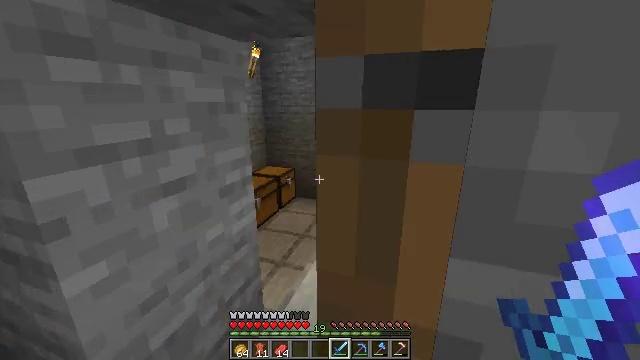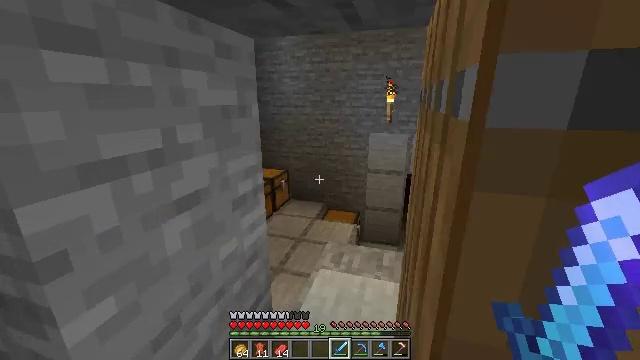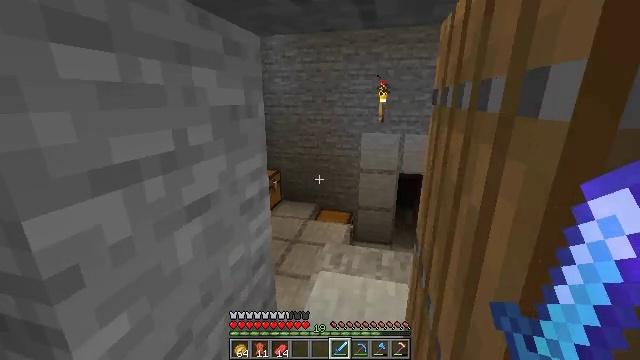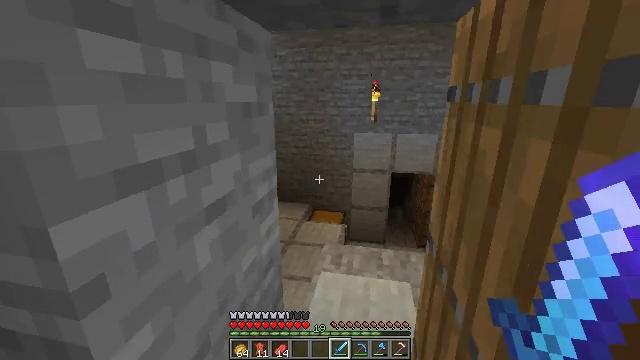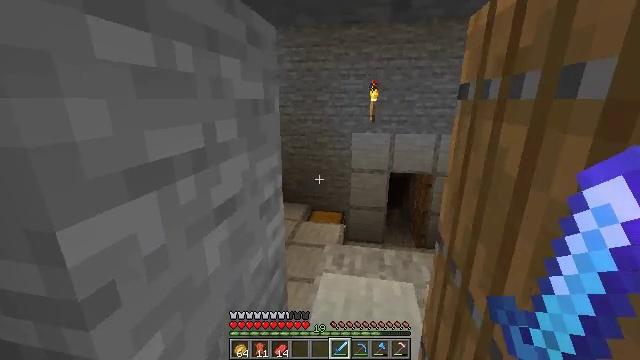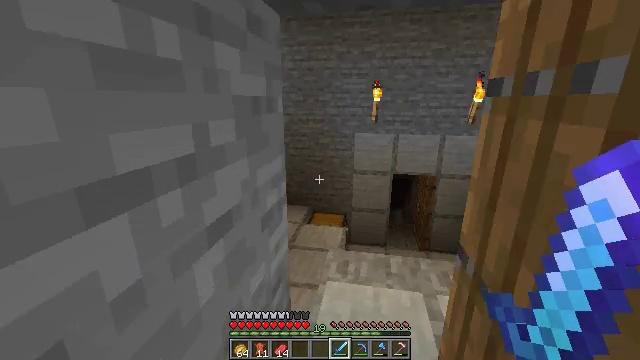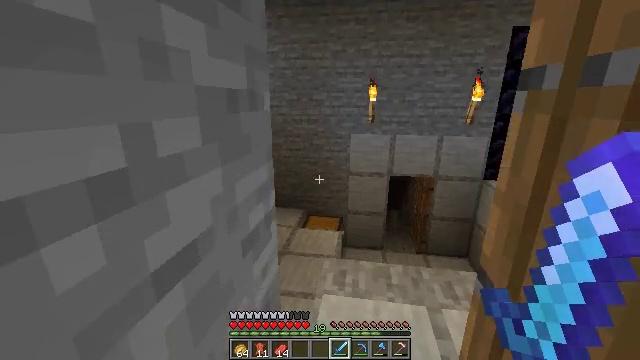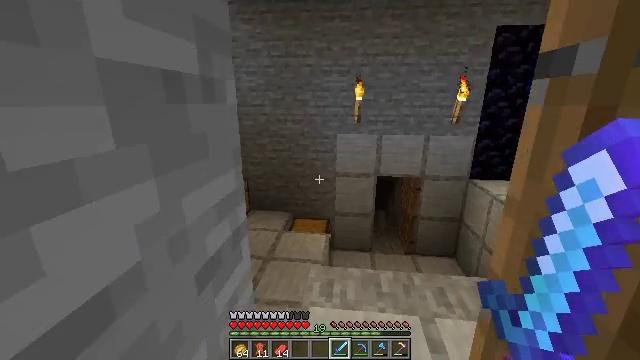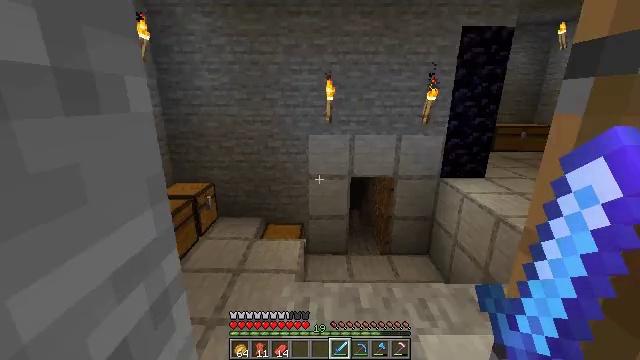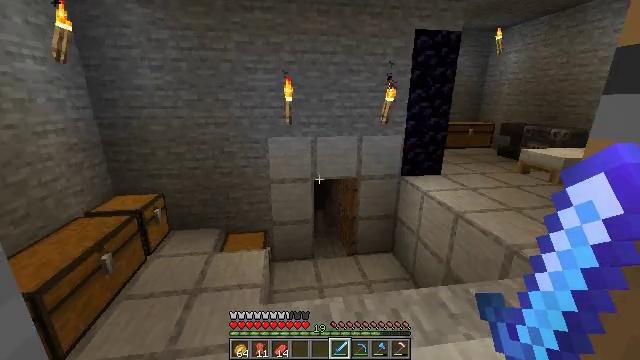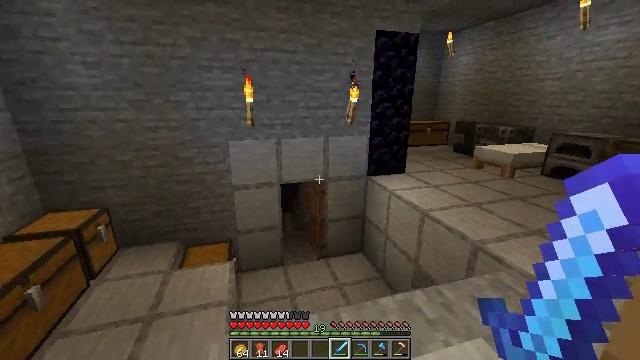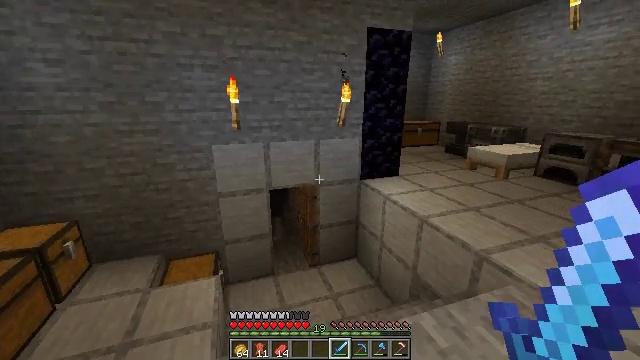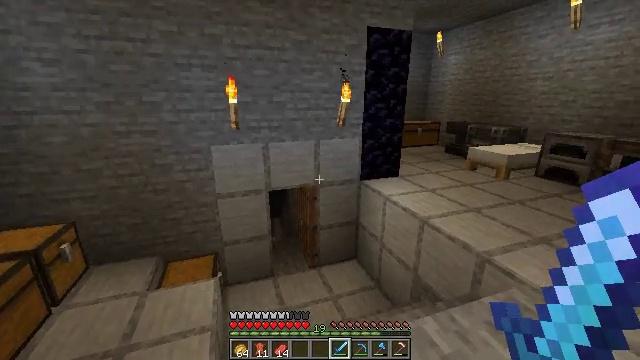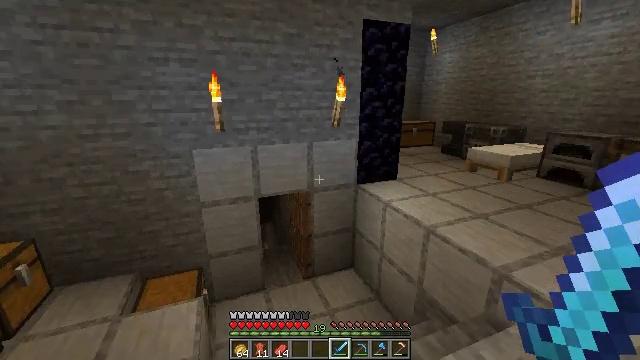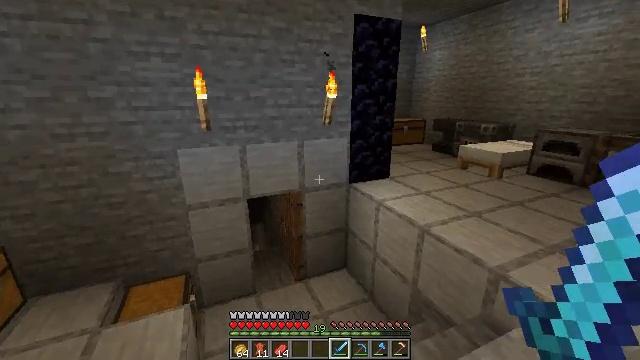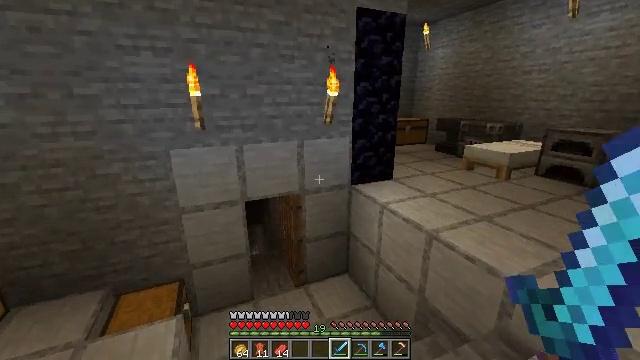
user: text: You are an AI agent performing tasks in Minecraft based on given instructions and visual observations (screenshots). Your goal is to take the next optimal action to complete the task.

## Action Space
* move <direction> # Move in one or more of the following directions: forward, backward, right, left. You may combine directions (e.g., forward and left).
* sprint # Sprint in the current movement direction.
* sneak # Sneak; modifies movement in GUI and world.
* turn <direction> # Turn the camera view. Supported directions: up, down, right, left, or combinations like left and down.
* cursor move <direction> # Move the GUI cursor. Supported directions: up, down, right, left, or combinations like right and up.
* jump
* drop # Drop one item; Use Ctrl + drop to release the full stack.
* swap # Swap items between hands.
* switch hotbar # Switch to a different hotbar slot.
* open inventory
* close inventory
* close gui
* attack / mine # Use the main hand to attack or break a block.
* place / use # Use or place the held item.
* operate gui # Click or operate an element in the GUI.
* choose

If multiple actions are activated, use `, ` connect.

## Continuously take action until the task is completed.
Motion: motion action
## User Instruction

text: Craft an item frame.
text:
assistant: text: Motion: move forward and move left, turn right
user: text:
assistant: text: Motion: move forward, turn right
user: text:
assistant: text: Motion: move forward, turn right
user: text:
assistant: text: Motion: move forward
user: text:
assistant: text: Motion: move forward
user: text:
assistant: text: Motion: move forward, turn right
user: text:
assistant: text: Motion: move forward, turn right
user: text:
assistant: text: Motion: move forward, turn right
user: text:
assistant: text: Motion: move forward, turn right
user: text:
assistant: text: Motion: move forward, turn right
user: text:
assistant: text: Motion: move forward, turn right
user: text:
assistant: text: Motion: move forward
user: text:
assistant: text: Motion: move forward, turn right
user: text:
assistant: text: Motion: move forward, turn right
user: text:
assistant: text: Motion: move forward
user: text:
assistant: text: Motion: move forward, turn left
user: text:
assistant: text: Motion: move forward, turn left
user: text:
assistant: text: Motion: move forward, turn left
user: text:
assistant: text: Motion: move forward, turn left
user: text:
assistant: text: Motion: move forward, turn left
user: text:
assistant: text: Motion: move forward, turn left
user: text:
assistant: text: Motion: move forward, turn left
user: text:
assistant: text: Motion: move forward, turn left
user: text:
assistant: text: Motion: move forward, turn left
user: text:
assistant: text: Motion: move forward, turn left
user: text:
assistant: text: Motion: move forward, turn left
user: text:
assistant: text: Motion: no_op
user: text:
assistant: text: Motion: no_op
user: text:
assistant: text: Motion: no_op
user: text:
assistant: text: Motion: no_op